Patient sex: M
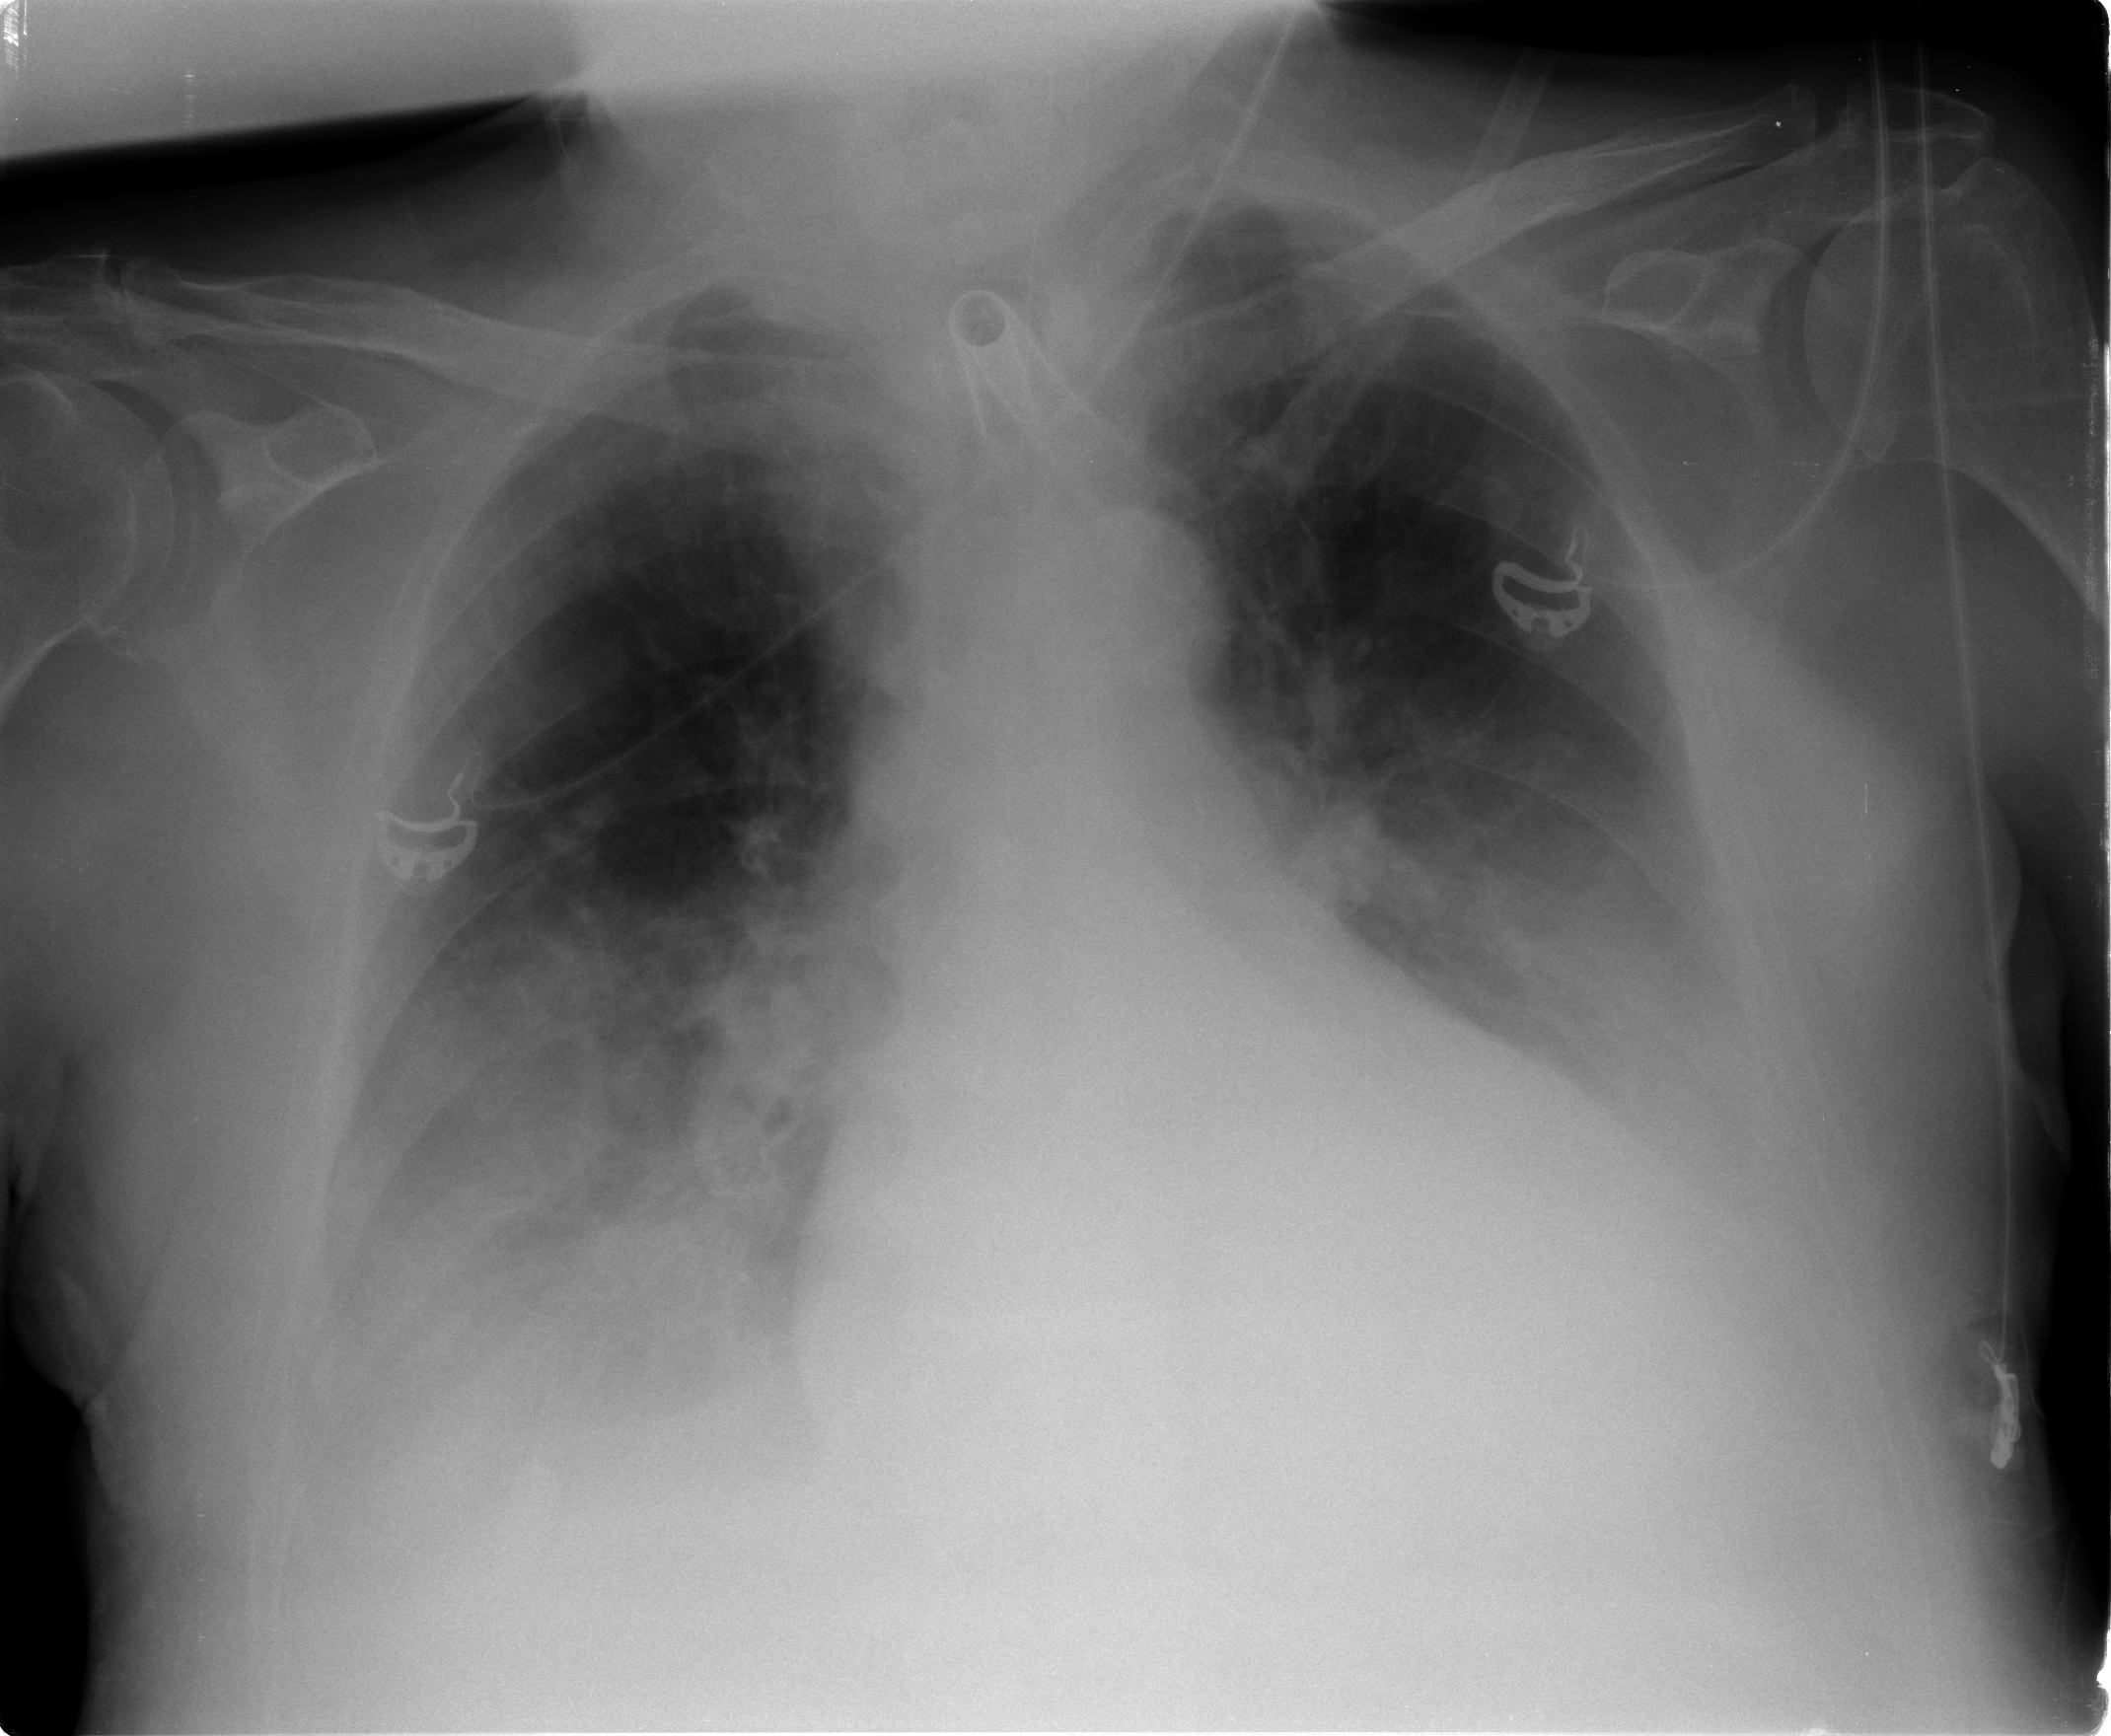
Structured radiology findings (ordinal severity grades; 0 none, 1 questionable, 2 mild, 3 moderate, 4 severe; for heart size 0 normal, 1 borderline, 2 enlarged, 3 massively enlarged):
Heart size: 2
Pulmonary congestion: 3
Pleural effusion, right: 3
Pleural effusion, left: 3
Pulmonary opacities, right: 2
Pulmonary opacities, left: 2
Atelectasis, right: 3
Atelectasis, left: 3